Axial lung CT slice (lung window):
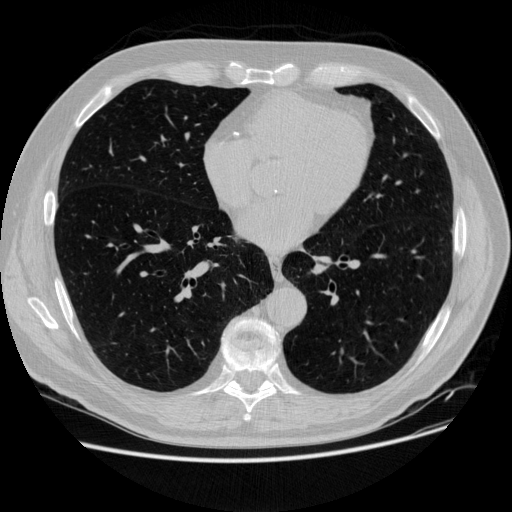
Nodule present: no